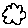
Label: cloud